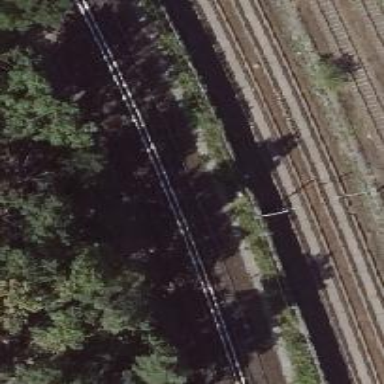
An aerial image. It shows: Railway signal.